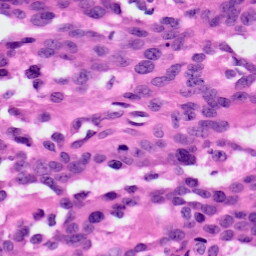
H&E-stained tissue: Ovarian